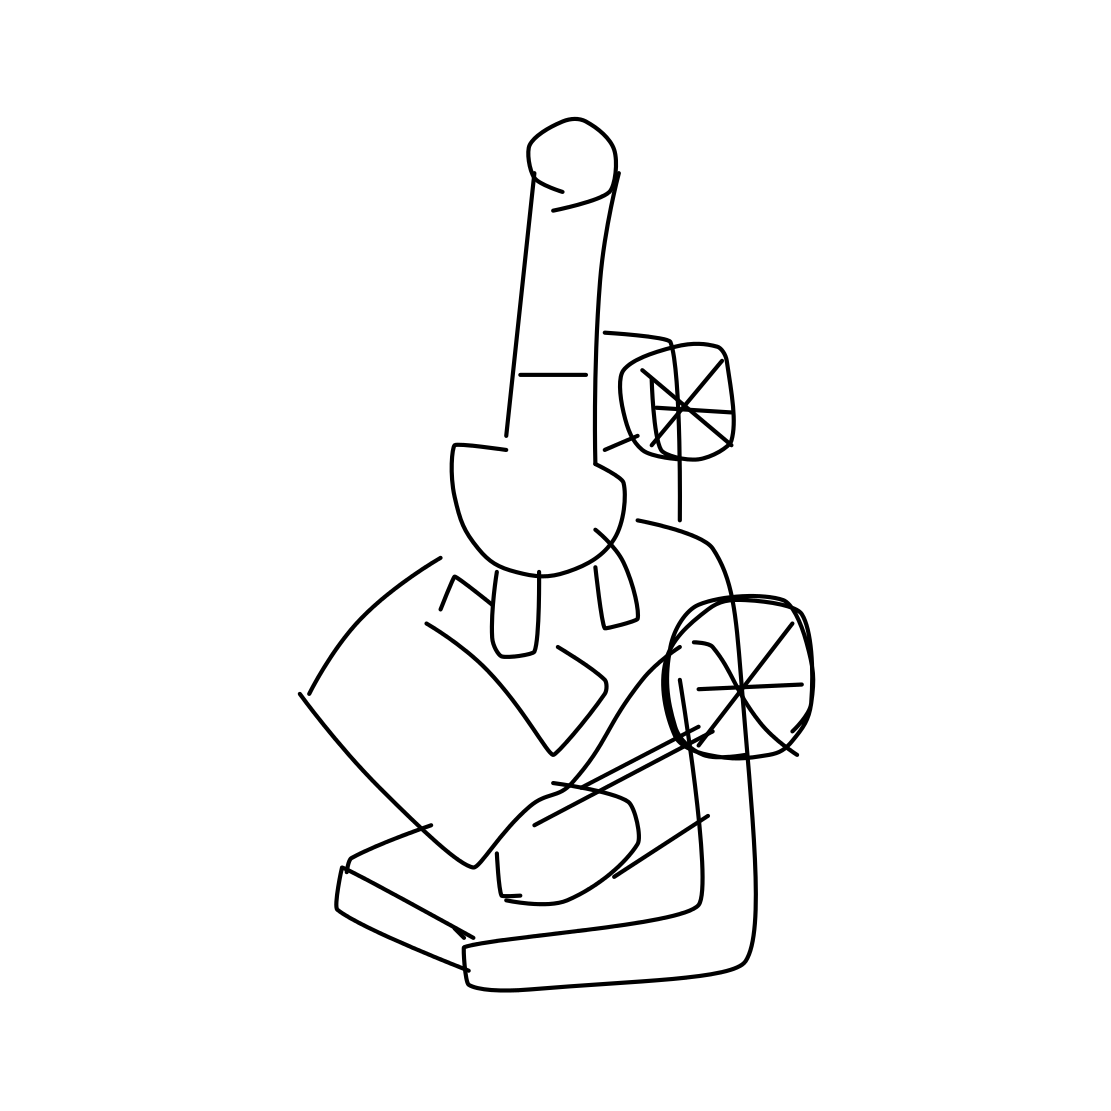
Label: microscope